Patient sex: M
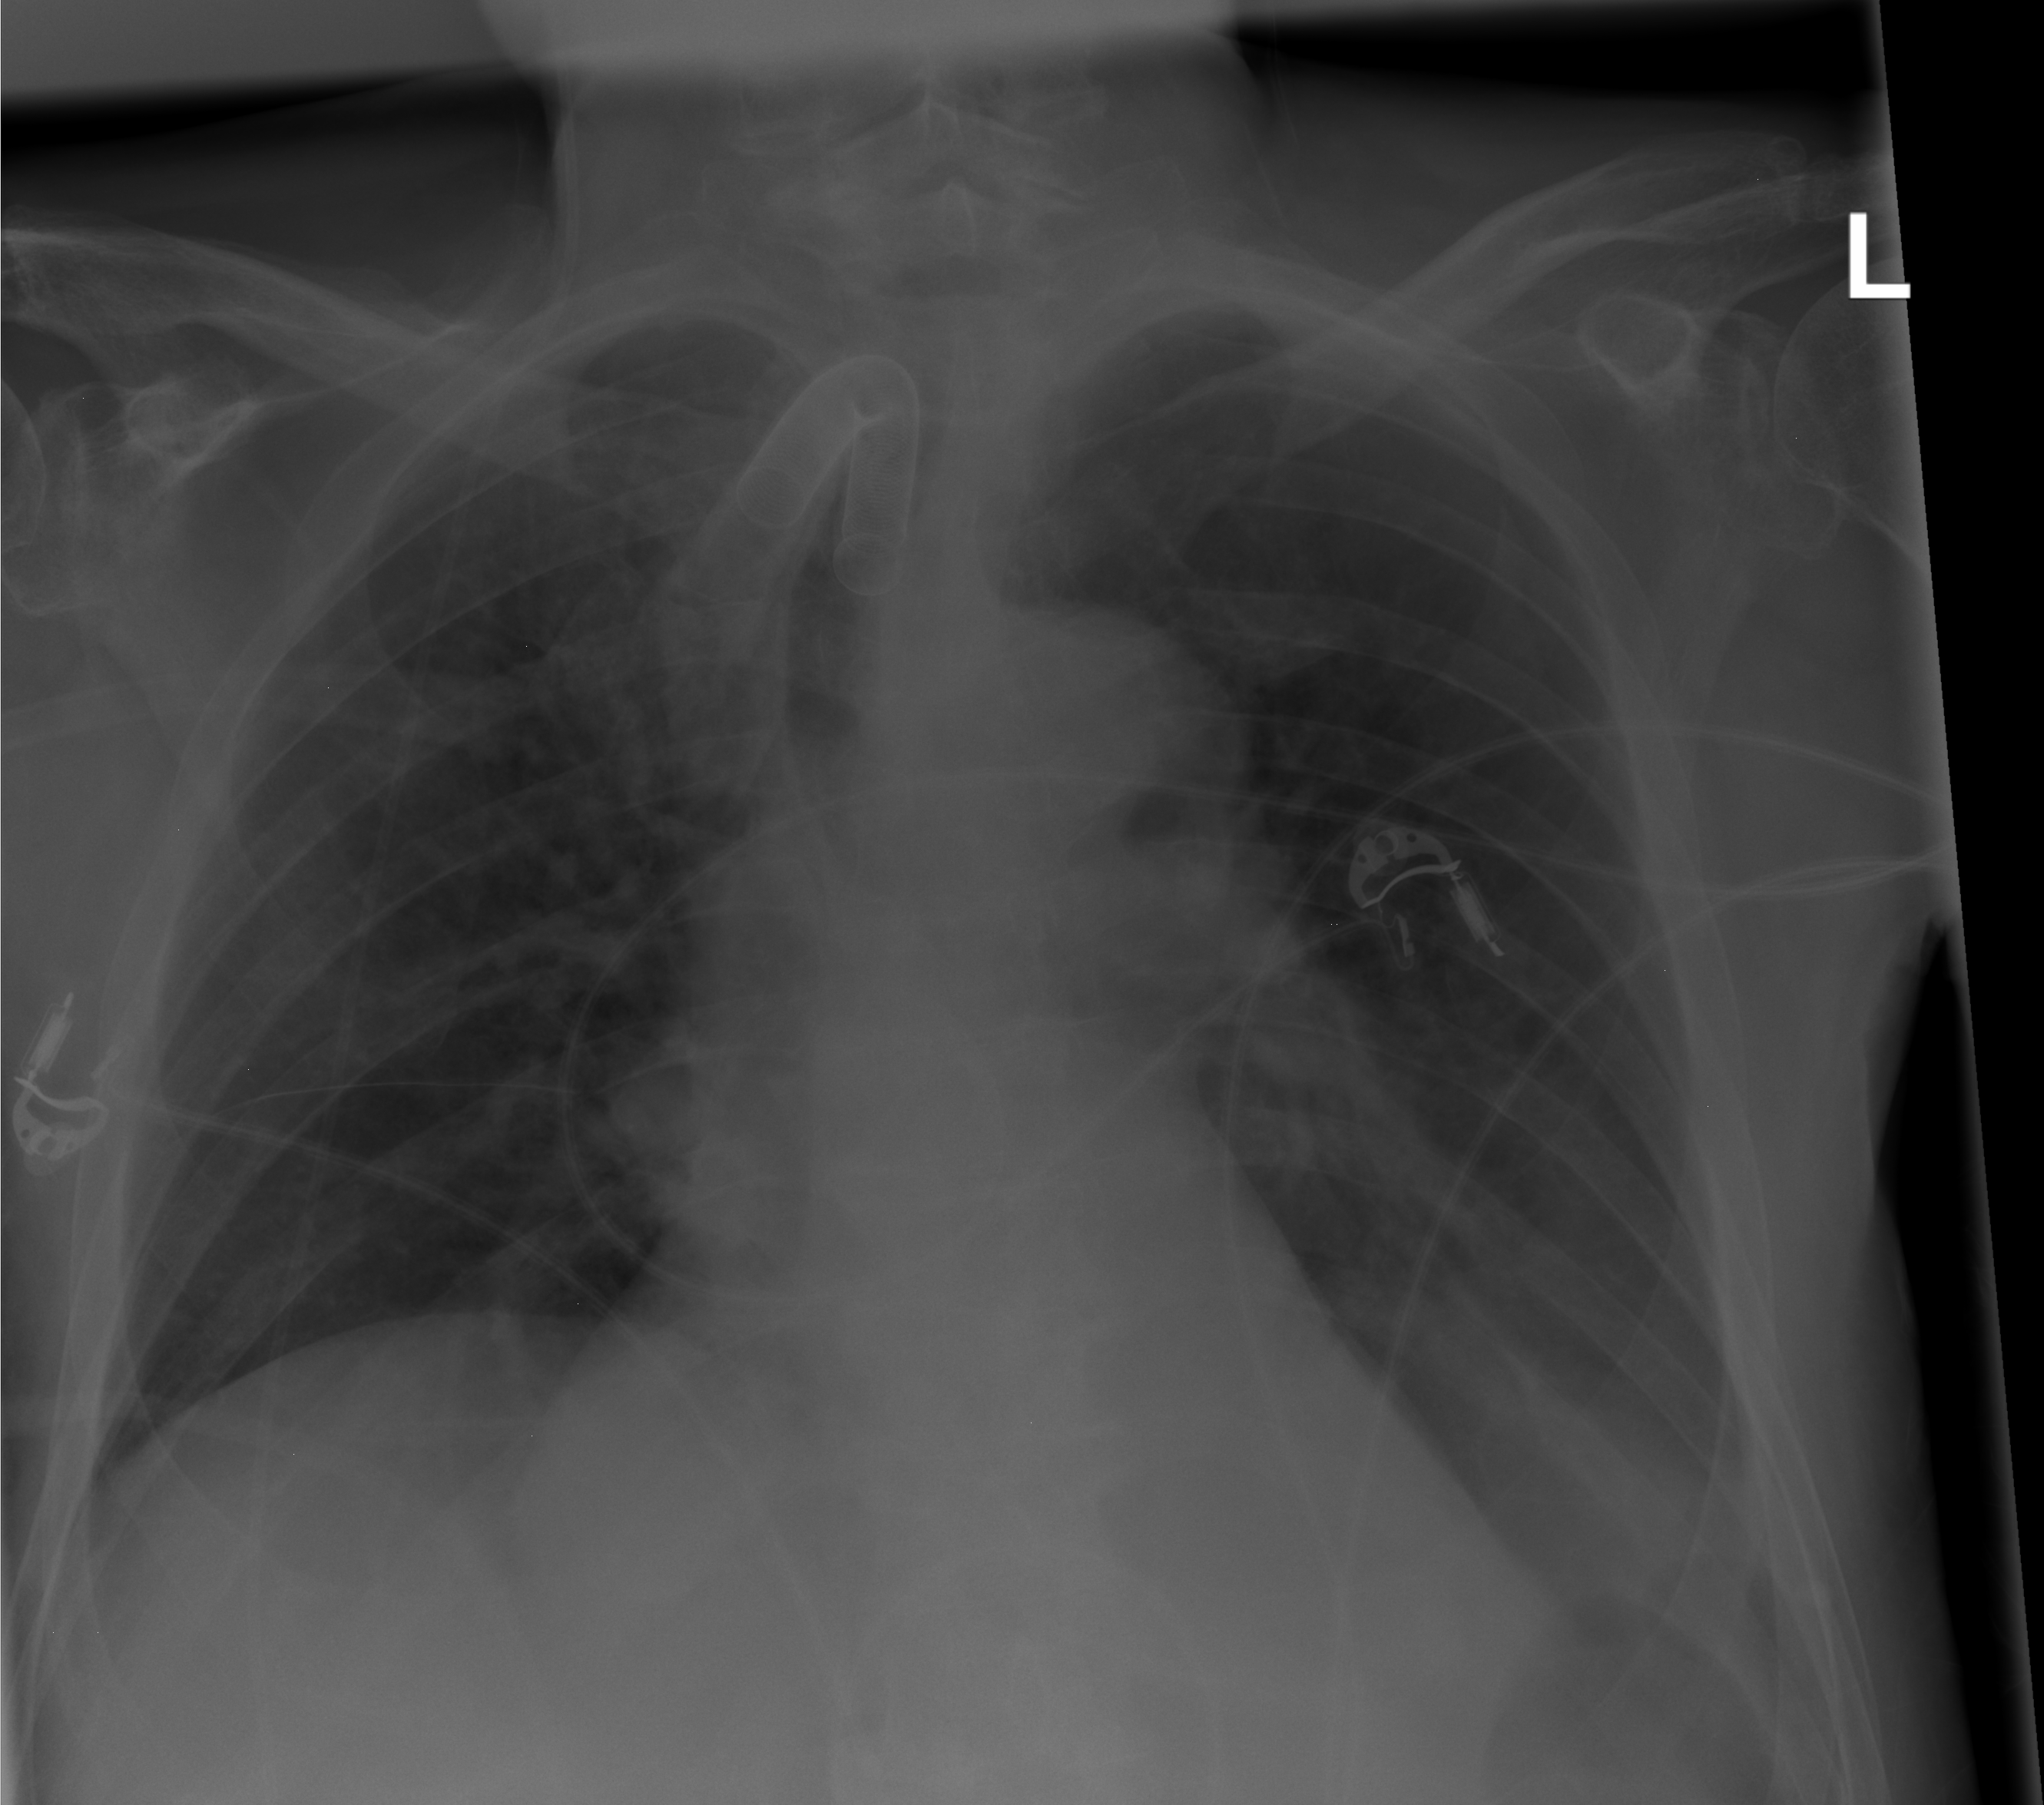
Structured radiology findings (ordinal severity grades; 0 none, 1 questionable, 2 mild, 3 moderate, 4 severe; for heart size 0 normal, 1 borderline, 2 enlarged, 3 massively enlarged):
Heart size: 0
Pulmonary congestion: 0
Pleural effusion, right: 0
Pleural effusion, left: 2
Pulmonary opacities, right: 0
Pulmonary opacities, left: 0
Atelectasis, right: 0
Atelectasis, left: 2